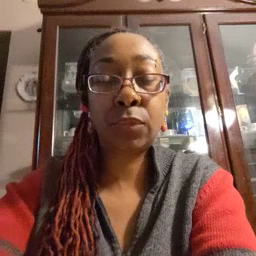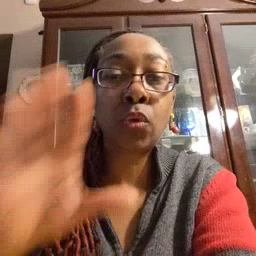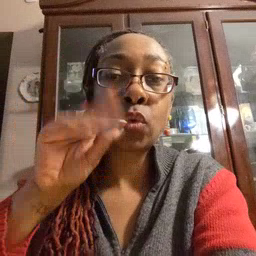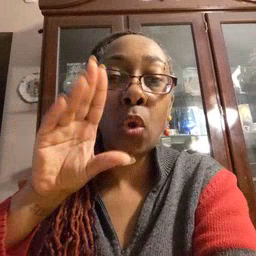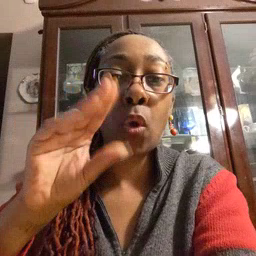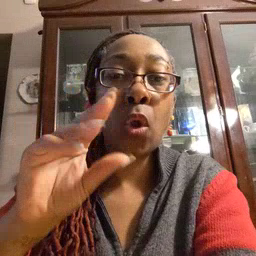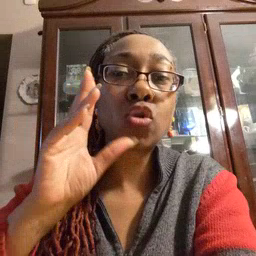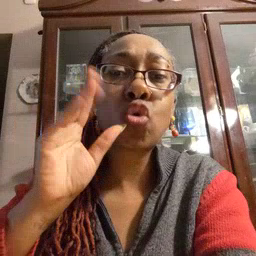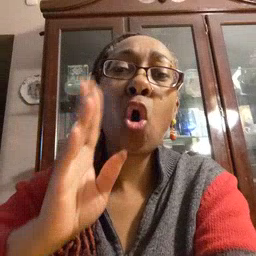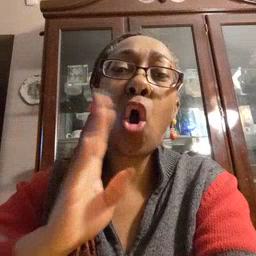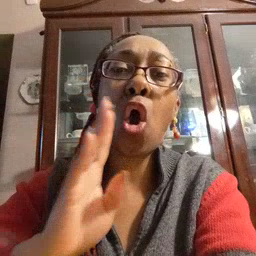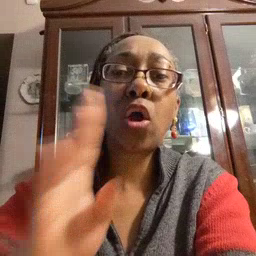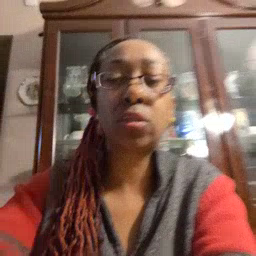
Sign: talk